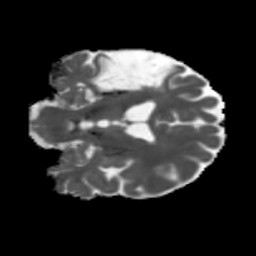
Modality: MD
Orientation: coronal
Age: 66
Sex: male
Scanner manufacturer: siemens
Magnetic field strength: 3 T
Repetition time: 5.47 s
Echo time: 0.0854 s